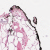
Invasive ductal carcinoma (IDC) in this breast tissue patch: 0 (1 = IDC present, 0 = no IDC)